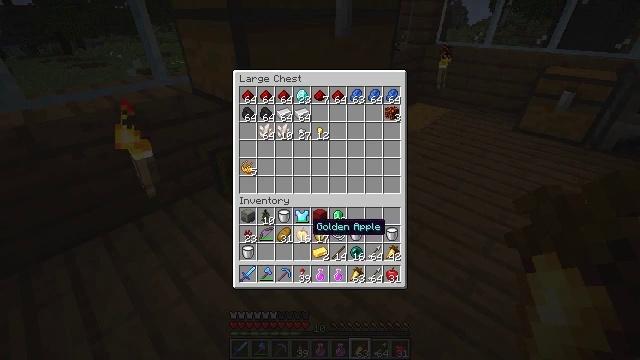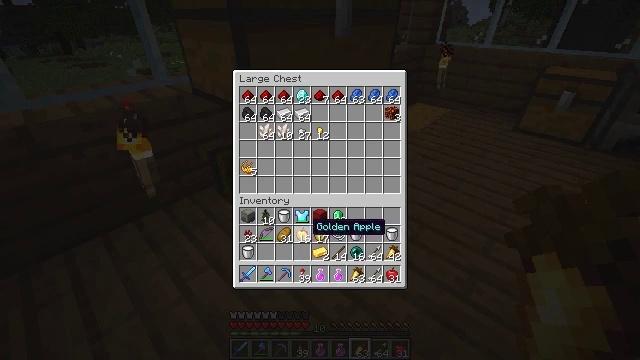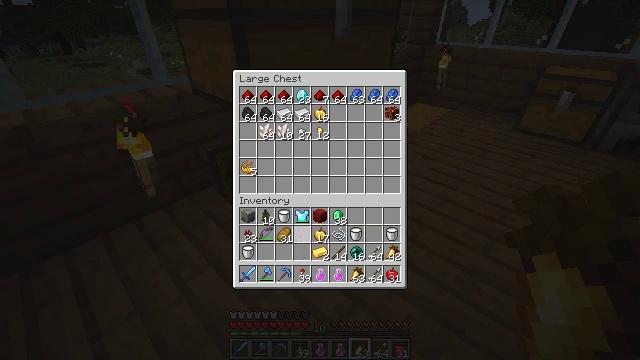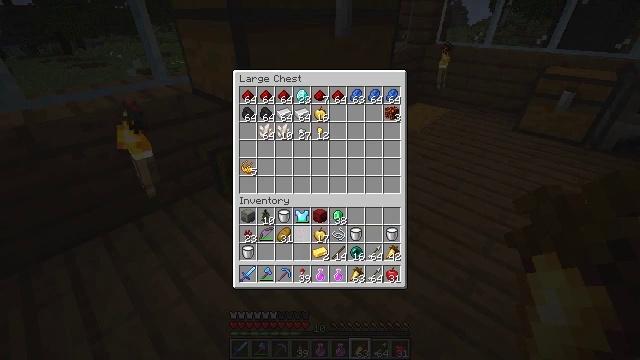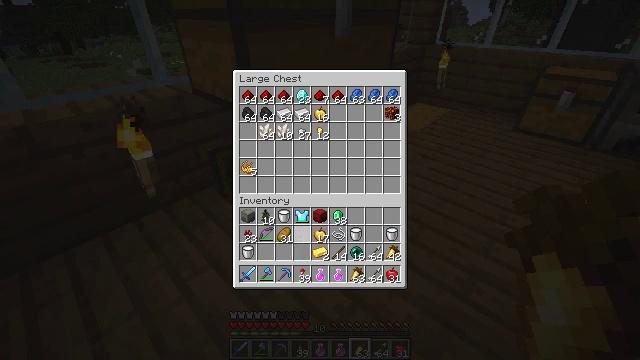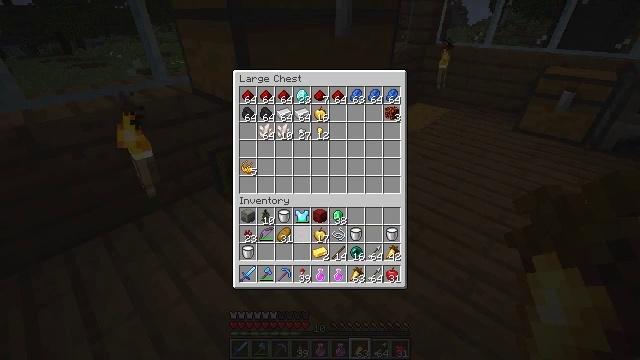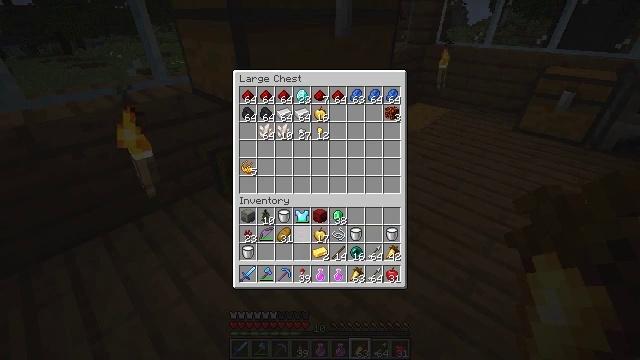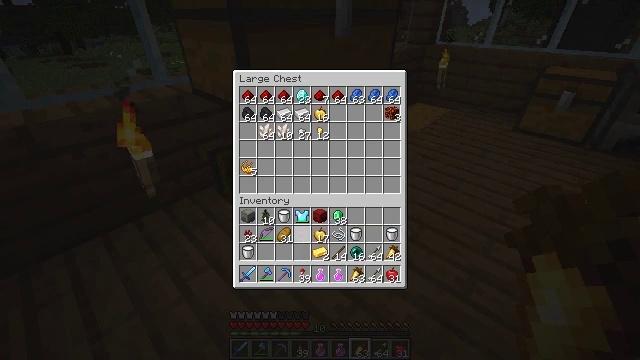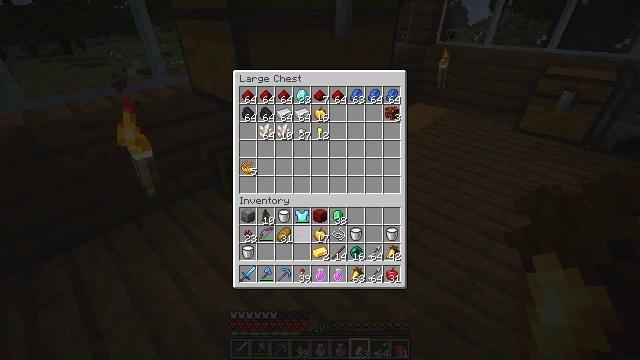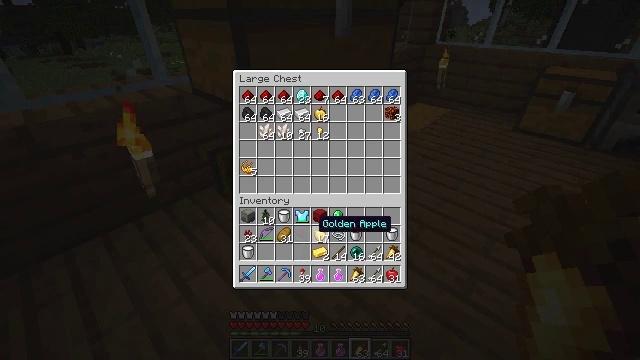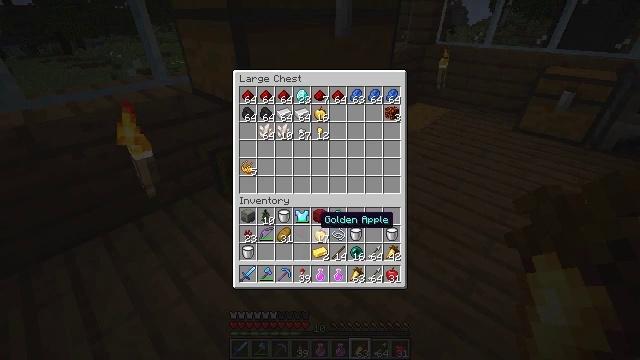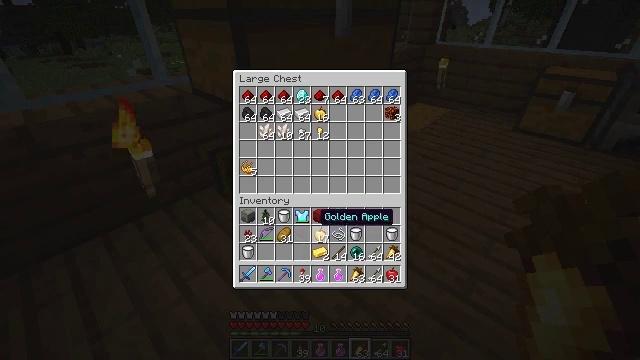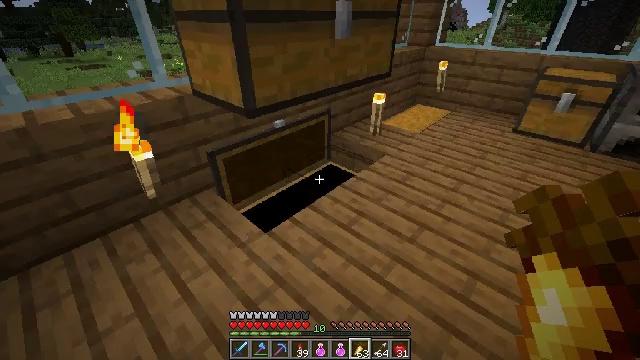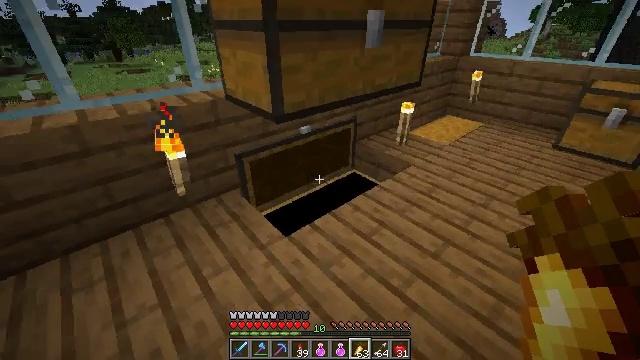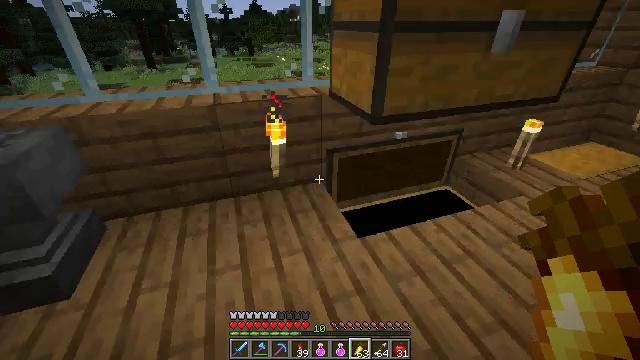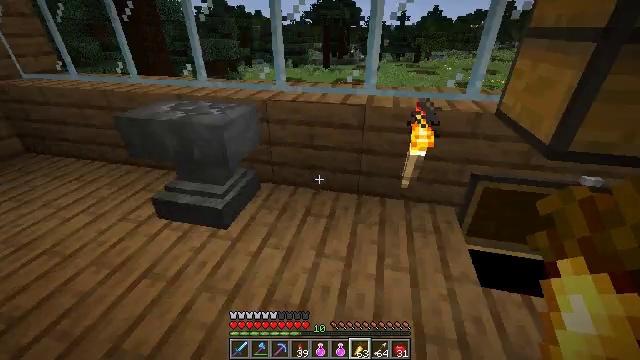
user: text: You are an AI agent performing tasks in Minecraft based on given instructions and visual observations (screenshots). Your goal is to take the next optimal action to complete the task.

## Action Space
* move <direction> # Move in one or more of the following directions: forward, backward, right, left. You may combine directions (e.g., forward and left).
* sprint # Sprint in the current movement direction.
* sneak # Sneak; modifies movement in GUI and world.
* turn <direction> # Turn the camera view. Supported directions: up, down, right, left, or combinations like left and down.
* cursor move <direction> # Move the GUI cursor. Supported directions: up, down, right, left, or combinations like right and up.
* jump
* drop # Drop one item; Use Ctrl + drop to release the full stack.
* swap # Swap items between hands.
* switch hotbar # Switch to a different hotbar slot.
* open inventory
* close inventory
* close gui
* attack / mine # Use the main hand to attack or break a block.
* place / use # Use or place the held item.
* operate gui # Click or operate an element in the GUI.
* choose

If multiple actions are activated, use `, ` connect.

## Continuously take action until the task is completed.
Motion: motion action
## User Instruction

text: Remove a spruce sapling from the inventory.
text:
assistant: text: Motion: sneak
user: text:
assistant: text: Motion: sneak, operate gui
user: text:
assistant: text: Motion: sneak, operate gui
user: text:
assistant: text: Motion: sneak, operate gui
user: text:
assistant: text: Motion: sneak
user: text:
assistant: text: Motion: sneak
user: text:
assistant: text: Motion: sneak
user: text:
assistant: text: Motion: no_op
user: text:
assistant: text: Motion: no_op
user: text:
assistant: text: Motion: no_op
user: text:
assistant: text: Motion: no_op
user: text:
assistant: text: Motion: close inventory
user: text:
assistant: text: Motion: turn left and up, close inventory
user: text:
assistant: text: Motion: turn left
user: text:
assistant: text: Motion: turn left and up
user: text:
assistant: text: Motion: turn left and up
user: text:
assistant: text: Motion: turn left
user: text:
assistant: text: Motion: turn left and up
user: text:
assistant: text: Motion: no_op
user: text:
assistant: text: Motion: no_op
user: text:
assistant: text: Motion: no_op
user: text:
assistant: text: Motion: turn left
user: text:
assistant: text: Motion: turn right and down
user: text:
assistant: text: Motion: turn right and down
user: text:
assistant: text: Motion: turn right
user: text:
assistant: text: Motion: turn right and down
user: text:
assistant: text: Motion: turn right and down
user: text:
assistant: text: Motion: turn right and down
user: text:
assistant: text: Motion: turn right
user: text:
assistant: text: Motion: use / place